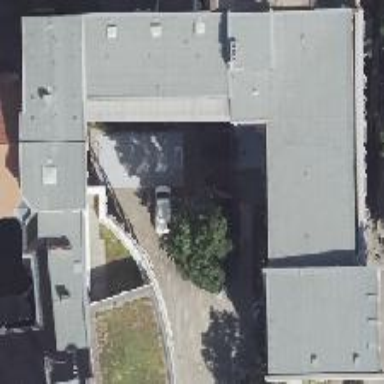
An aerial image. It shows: School building.